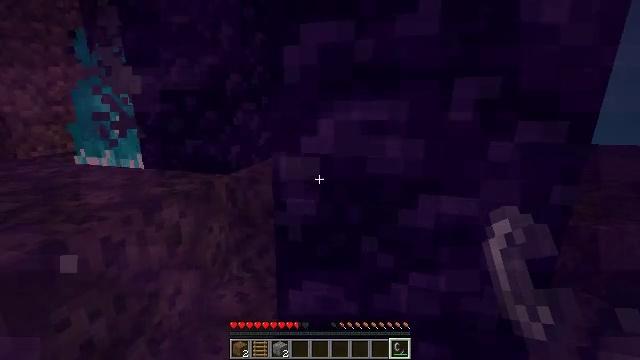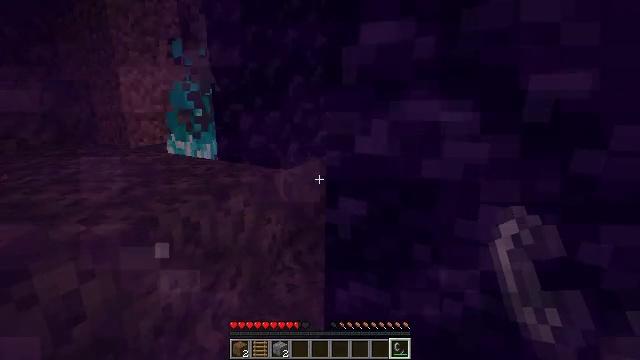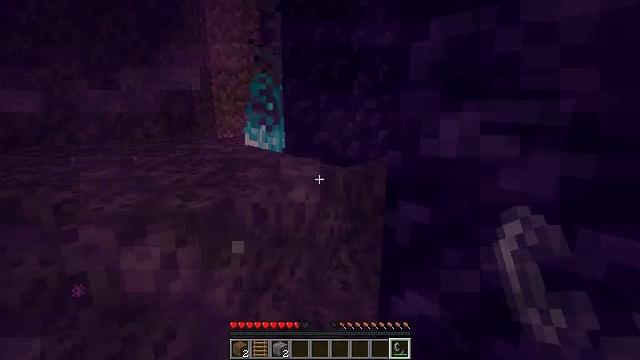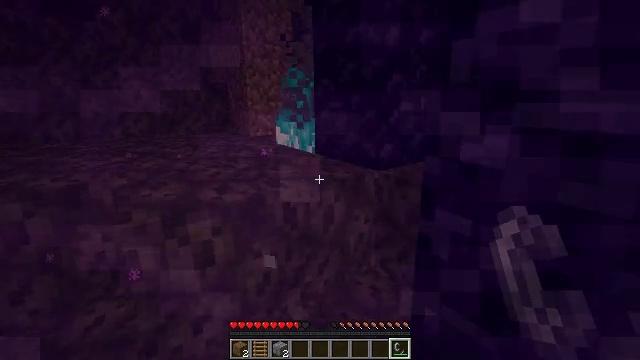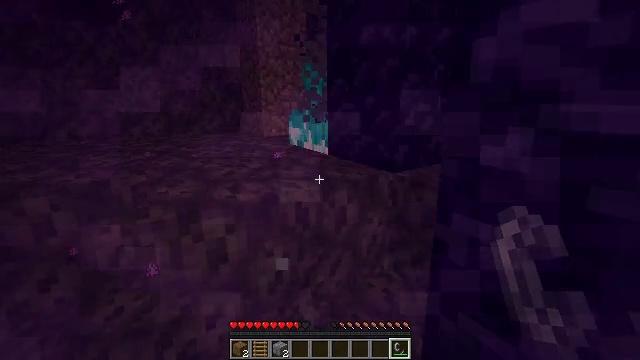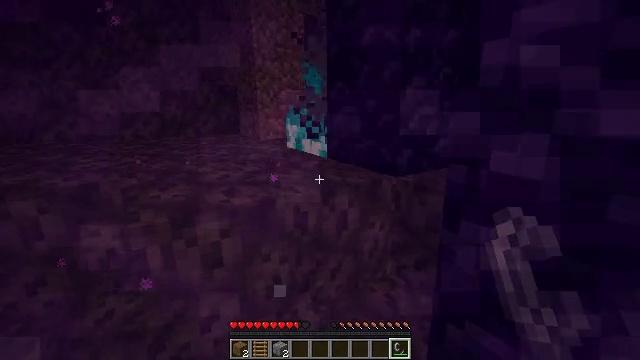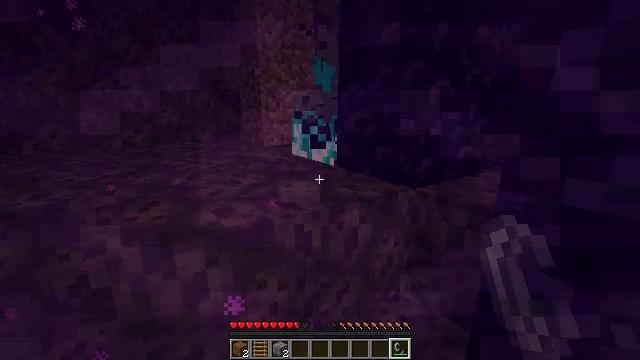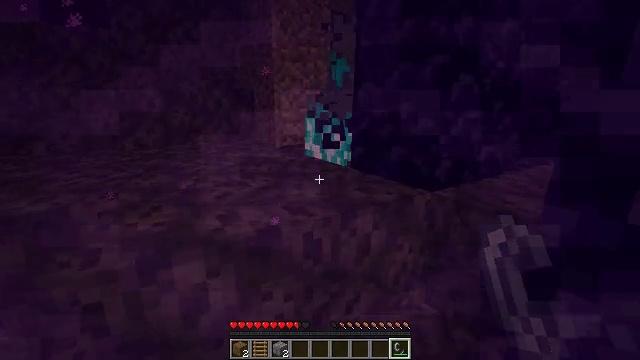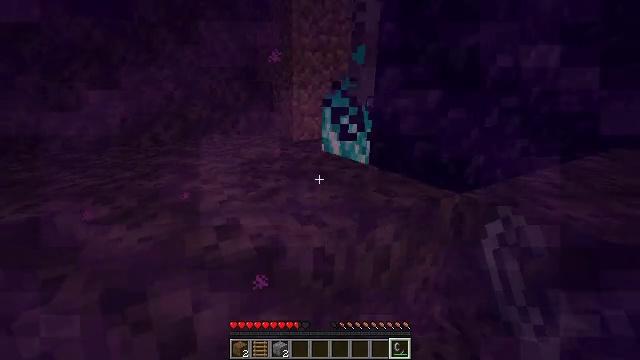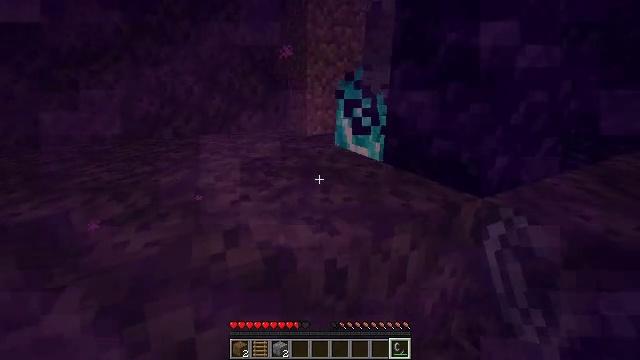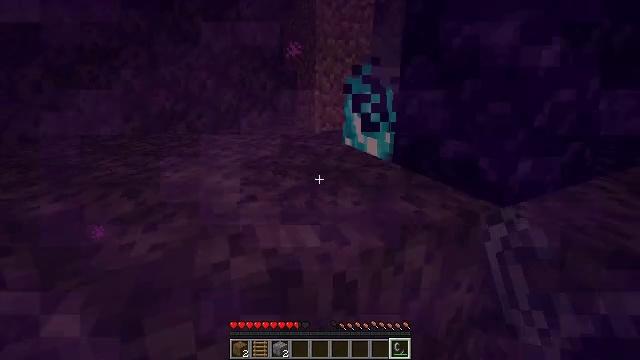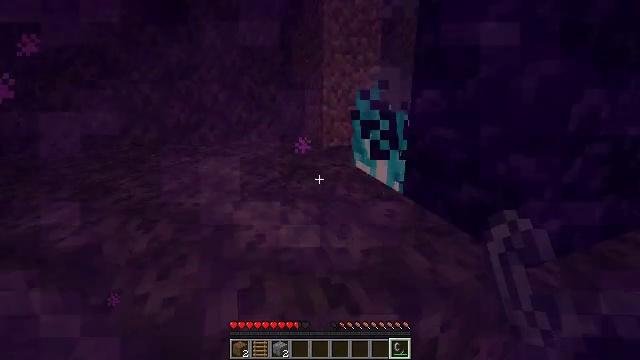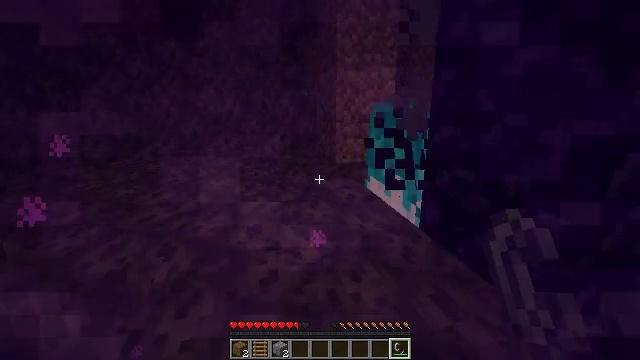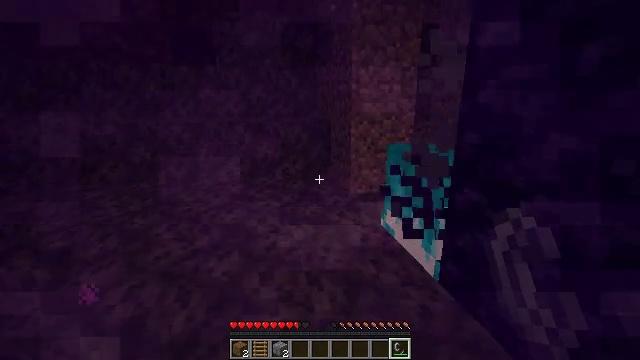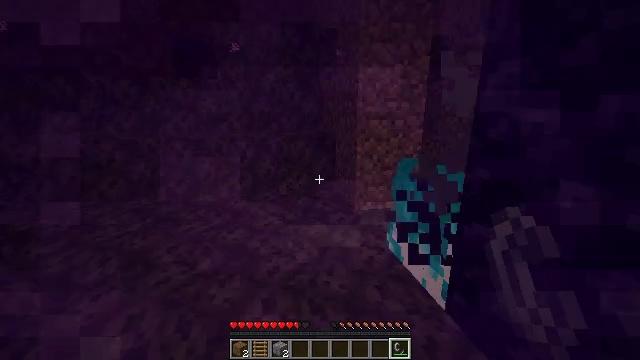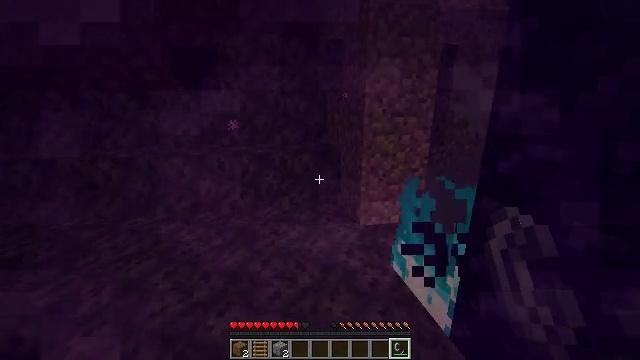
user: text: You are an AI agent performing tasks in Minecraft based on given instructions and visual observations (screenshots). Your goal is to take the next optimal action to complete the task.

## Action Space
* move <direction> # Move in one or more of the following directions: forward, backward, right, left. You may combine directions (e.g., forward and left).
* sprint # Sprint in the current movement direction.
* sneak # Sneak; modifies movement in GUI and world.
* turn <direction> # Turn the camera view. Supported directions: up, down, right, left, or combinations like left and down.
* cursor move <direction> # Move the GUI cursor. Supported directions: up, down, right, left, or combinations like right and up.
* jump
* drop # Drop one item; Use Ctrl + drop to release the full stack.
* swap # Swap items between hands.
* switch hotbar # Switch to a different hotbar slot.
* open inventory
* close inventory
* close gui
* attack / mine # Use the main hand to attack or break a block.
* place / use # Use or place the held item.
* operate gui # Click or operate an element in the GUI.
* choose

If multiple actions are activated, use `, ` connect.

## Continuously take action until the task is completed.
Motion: motion action
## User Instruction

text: Extinguish the soul fire.
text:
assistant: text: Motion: turn left
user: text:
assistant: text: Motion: turn left
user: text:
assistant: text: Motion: turn left
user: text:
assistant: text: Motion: turn left
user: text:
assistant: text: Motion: move forward
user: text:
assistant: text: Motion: move forward
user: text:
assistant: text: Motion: move forward, turn left
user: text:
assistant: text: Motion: move forward, turn left
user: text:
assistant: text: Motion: move forward, turn left
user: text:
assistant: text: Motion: move forward, turn left
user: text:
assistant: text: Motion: move forward, turn left, jump
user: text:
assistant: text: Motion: move forward, turn left, jump
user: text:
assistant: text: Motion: move forward, turn left, jump
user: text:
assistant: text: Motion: move forward, jump
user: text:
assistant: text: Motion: move forward, jump
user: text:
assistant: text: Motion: move forward, jump
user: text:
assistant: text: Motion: move forward, jump
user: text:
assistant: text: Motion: move forward, jump
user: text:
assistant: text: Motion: move forward, jump
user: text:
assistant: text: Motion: move forward, sprint, jump
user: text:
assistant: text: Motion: move forward, sprint, jump
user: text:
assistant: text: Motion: move forward, sprint, jump
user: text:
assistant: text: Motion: move forward, sprint, turn right and down
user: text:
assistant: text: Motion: move forward, turn right and down
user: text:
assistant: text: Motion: move forward, turn right and down
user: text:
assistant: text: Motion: turn right and down
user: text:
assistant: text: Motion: turn right and down
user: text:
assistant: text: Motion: turn right and down
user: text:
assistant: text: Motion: turn right and down
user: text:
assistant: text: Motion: turn right